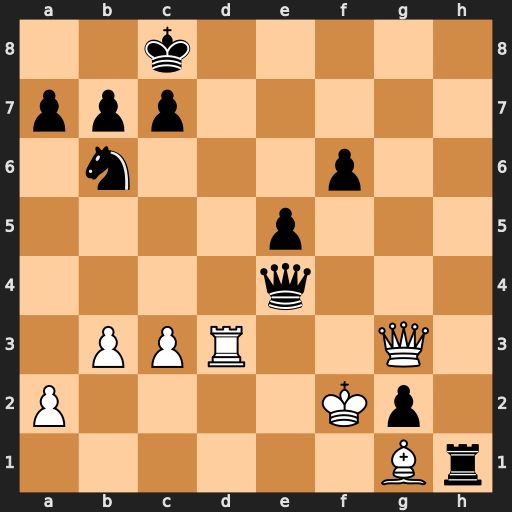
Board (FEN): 2k5/ppp5/1n3p2/4p3/4q3/1PPR2Q1/P4Kp1/6Br
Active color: w
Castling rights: -
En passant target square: -
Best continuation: Qg8#